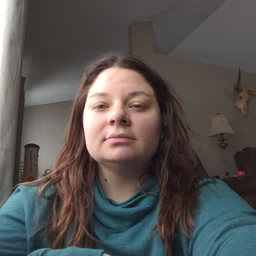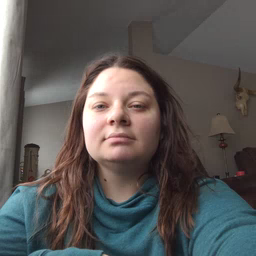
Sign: fast